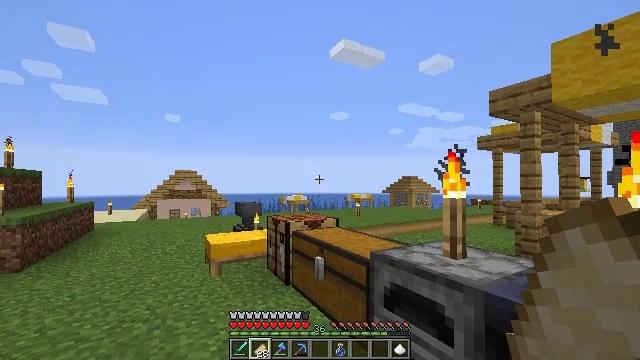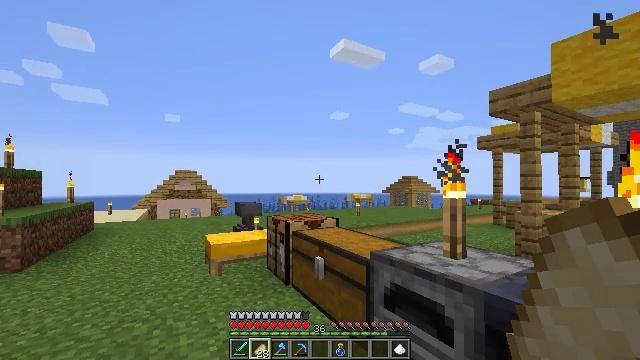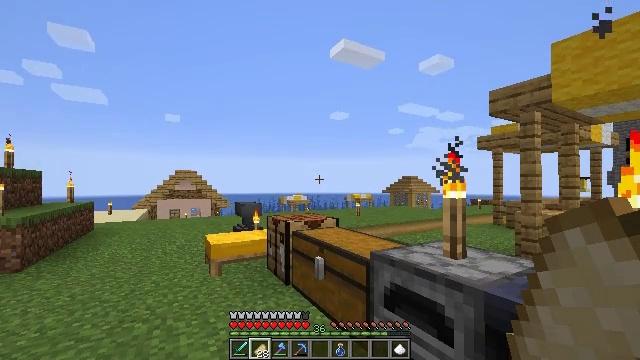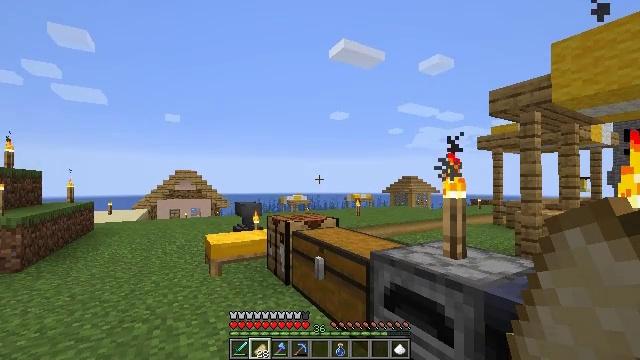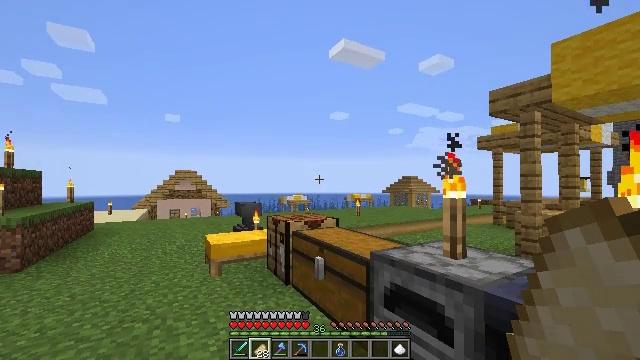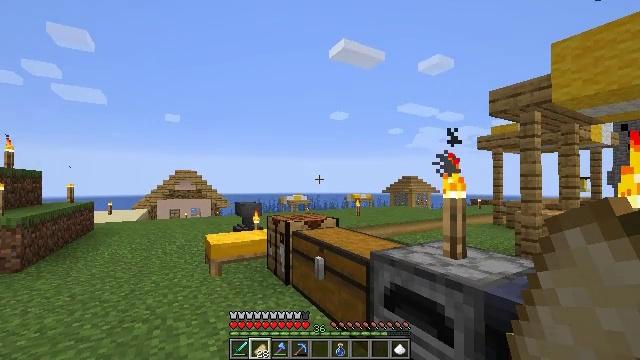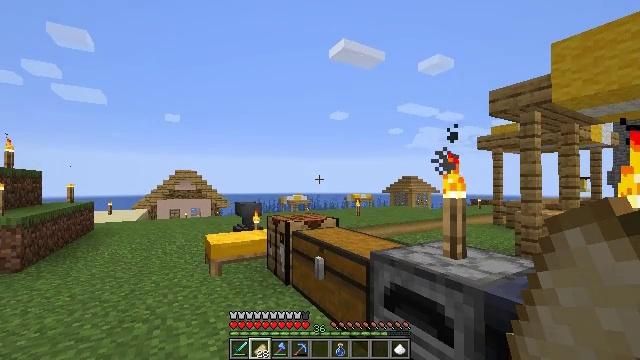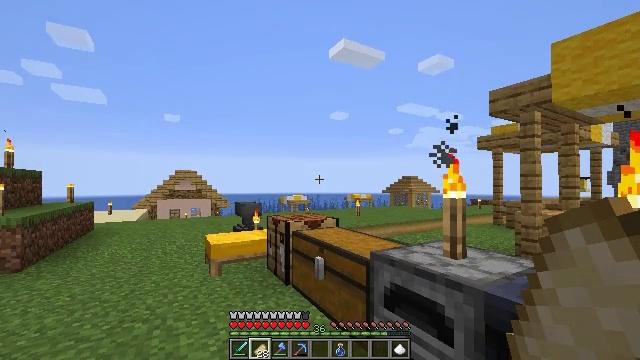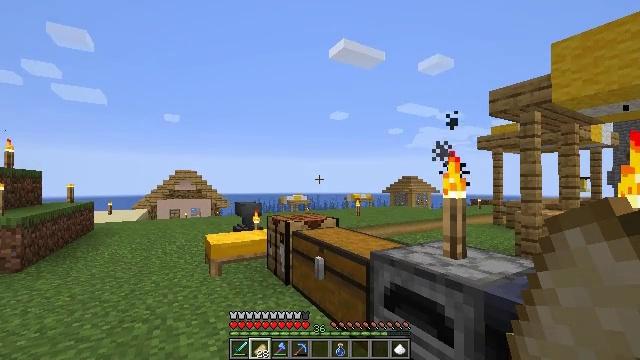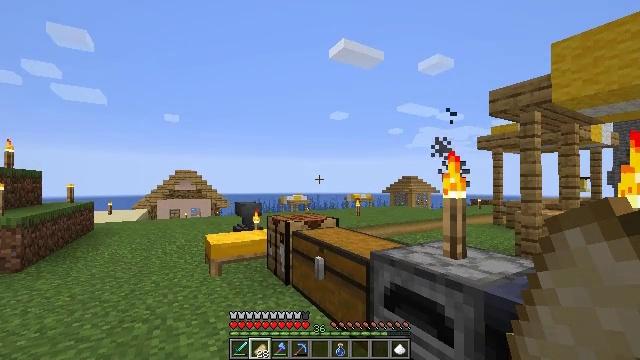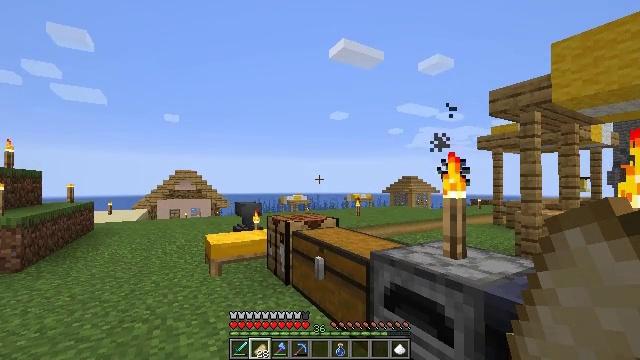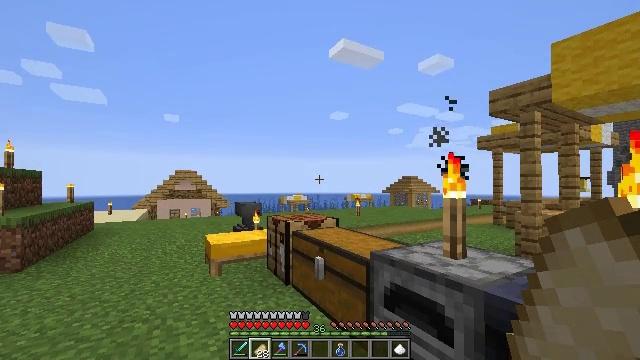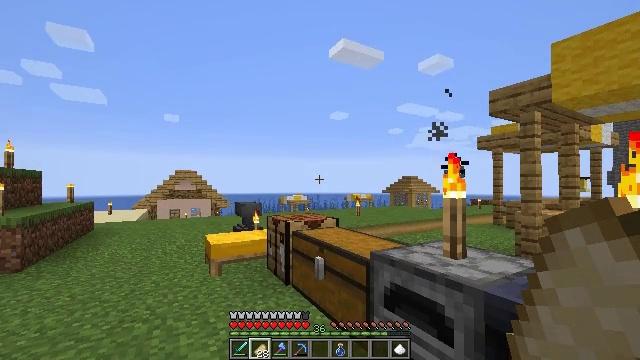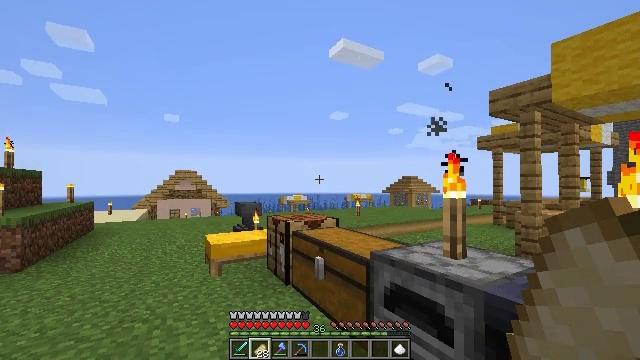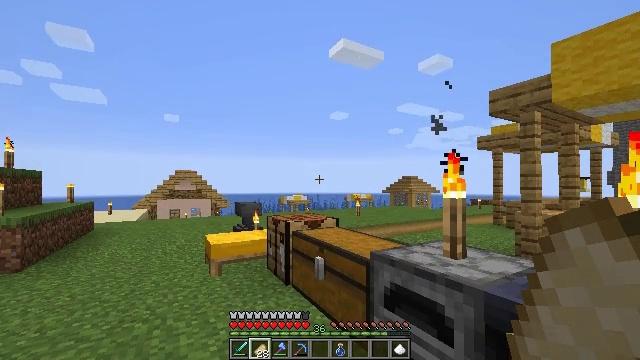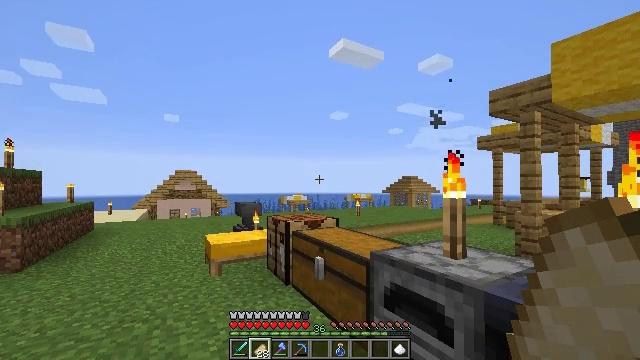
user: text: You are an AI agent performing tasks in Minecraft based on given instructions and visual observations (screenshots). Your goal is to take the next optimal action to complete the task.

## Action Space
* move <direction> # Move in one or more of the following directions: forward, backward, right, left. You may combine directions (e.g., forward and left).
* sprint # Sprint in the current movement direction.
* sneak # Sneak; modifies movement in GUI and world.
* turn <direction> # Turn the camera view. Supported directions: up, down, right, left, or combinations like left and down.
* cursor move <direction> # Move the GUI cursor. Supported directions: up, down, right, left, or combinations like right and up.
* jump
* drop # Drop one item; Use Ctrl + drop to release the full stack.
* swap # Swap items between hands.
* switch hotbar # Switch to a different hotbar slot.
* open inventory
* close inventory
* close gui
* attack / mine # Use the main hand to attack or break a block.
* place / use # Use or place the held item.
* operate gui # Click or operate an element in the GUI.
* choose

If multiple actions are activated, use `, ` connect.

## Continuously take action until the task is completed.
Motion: motion action
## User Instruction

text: Craft fermented spider eye in the crafting menu.
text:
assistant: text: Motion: no_op
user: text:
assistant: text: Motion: no_op
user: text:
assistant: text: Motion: no_op
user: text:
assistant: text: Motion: no_op
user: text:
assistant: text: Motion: no_op
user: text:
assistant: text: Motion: no_op
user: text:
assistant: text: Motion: no_op
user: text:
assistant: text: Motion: no_op
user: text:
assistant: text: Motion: no_op
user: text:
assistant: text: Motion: no_op
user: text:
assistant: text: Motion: no_op
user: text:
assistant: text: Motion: no_op
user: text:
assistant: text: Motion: no_op
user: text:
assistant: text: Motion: no_op
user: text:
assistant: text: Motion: no_op
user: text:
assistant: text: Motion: no_op
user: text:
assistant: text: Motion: no_op
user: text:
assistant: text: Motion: no_op
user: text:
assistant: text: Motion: no_op
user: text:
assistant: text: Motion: no_op
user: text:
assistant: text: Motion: no_op
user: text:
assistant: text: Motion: no_op
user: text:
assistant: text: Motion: no_op
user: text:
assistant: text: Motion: no_op
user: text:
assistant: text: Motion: turn left and down
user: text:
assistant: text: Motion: turn left
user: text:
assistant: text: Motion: move forward, turn left
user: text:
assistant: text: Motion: move forward, turn left
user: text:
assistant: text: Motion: move forward, turn left and up
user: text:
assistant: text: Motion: move forward, turn left